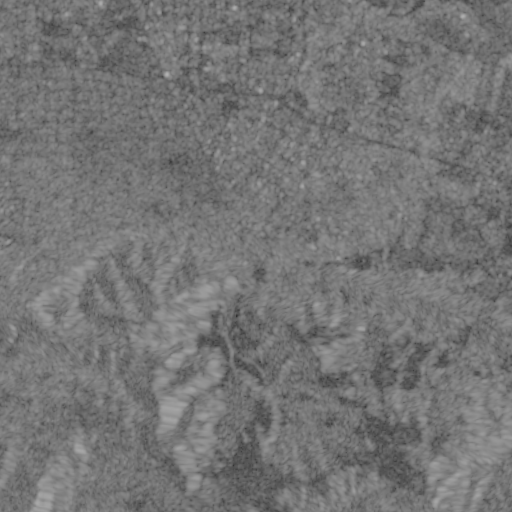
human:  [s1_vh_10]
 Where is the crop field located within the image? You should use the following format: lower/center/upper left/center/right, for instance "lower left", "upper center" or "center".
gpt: The crop field is located in the upper right of the image.
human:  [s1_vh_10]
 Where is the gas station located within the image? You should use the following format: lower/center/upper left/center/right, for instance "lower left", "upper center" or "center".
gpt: The gas station is located in the upper center of the image.
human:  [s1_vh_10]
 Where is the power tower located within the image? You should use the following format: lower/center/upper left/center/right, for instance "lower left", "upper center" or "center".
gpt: The power tower is located in the lower right of the image.
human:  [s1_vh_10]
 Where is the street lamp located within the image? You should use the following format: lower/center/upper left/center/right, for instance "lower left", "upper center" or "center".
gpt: The street lamp is located in the upper center of the image.
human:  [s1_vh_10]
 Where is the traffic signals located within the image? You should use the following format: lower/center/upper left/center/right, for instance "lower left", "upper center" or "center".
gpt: The traffic signals is located in the upper left of the image.
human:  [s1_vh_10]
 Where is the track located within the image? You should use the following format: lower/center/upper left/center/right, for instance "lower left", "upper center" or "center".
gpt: There is no track in the image.

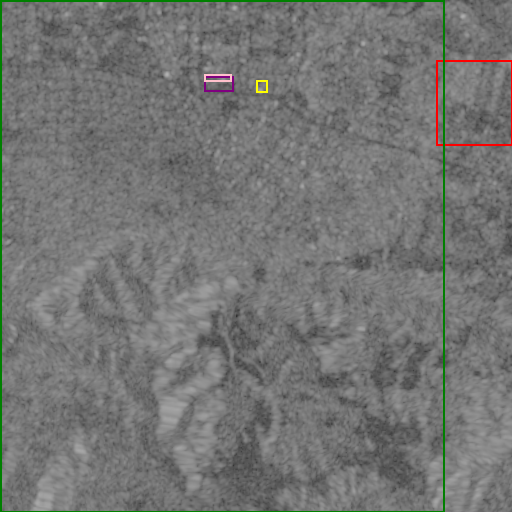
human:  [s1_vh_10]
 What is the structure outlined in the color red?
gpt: The structure outlined in red is a crop field.
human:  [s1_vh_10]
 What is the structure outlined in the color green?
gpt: The structure outlined in green is a park.
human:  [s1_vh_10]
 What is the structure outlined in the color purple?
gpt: The structure outlined in purple is a parking lot.
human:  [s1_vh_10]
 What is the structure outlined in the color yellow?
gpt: The structure outlined in yellow is a building.
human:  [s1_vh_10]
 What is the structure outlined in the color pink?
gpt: The structure outlined in pink is a building.
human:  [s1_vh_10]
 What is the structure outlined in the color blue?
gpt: There is no blue outline.